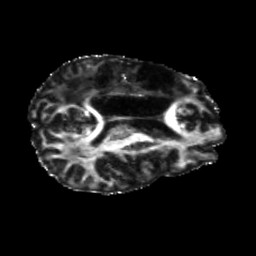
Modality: FA
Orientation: axial
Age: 46
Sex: male
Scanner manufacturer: siemens
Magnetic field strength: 3 T
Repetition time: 5.25 s
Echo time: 0.08 s